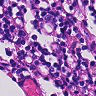
Metastatic tissue present: no